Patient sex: F
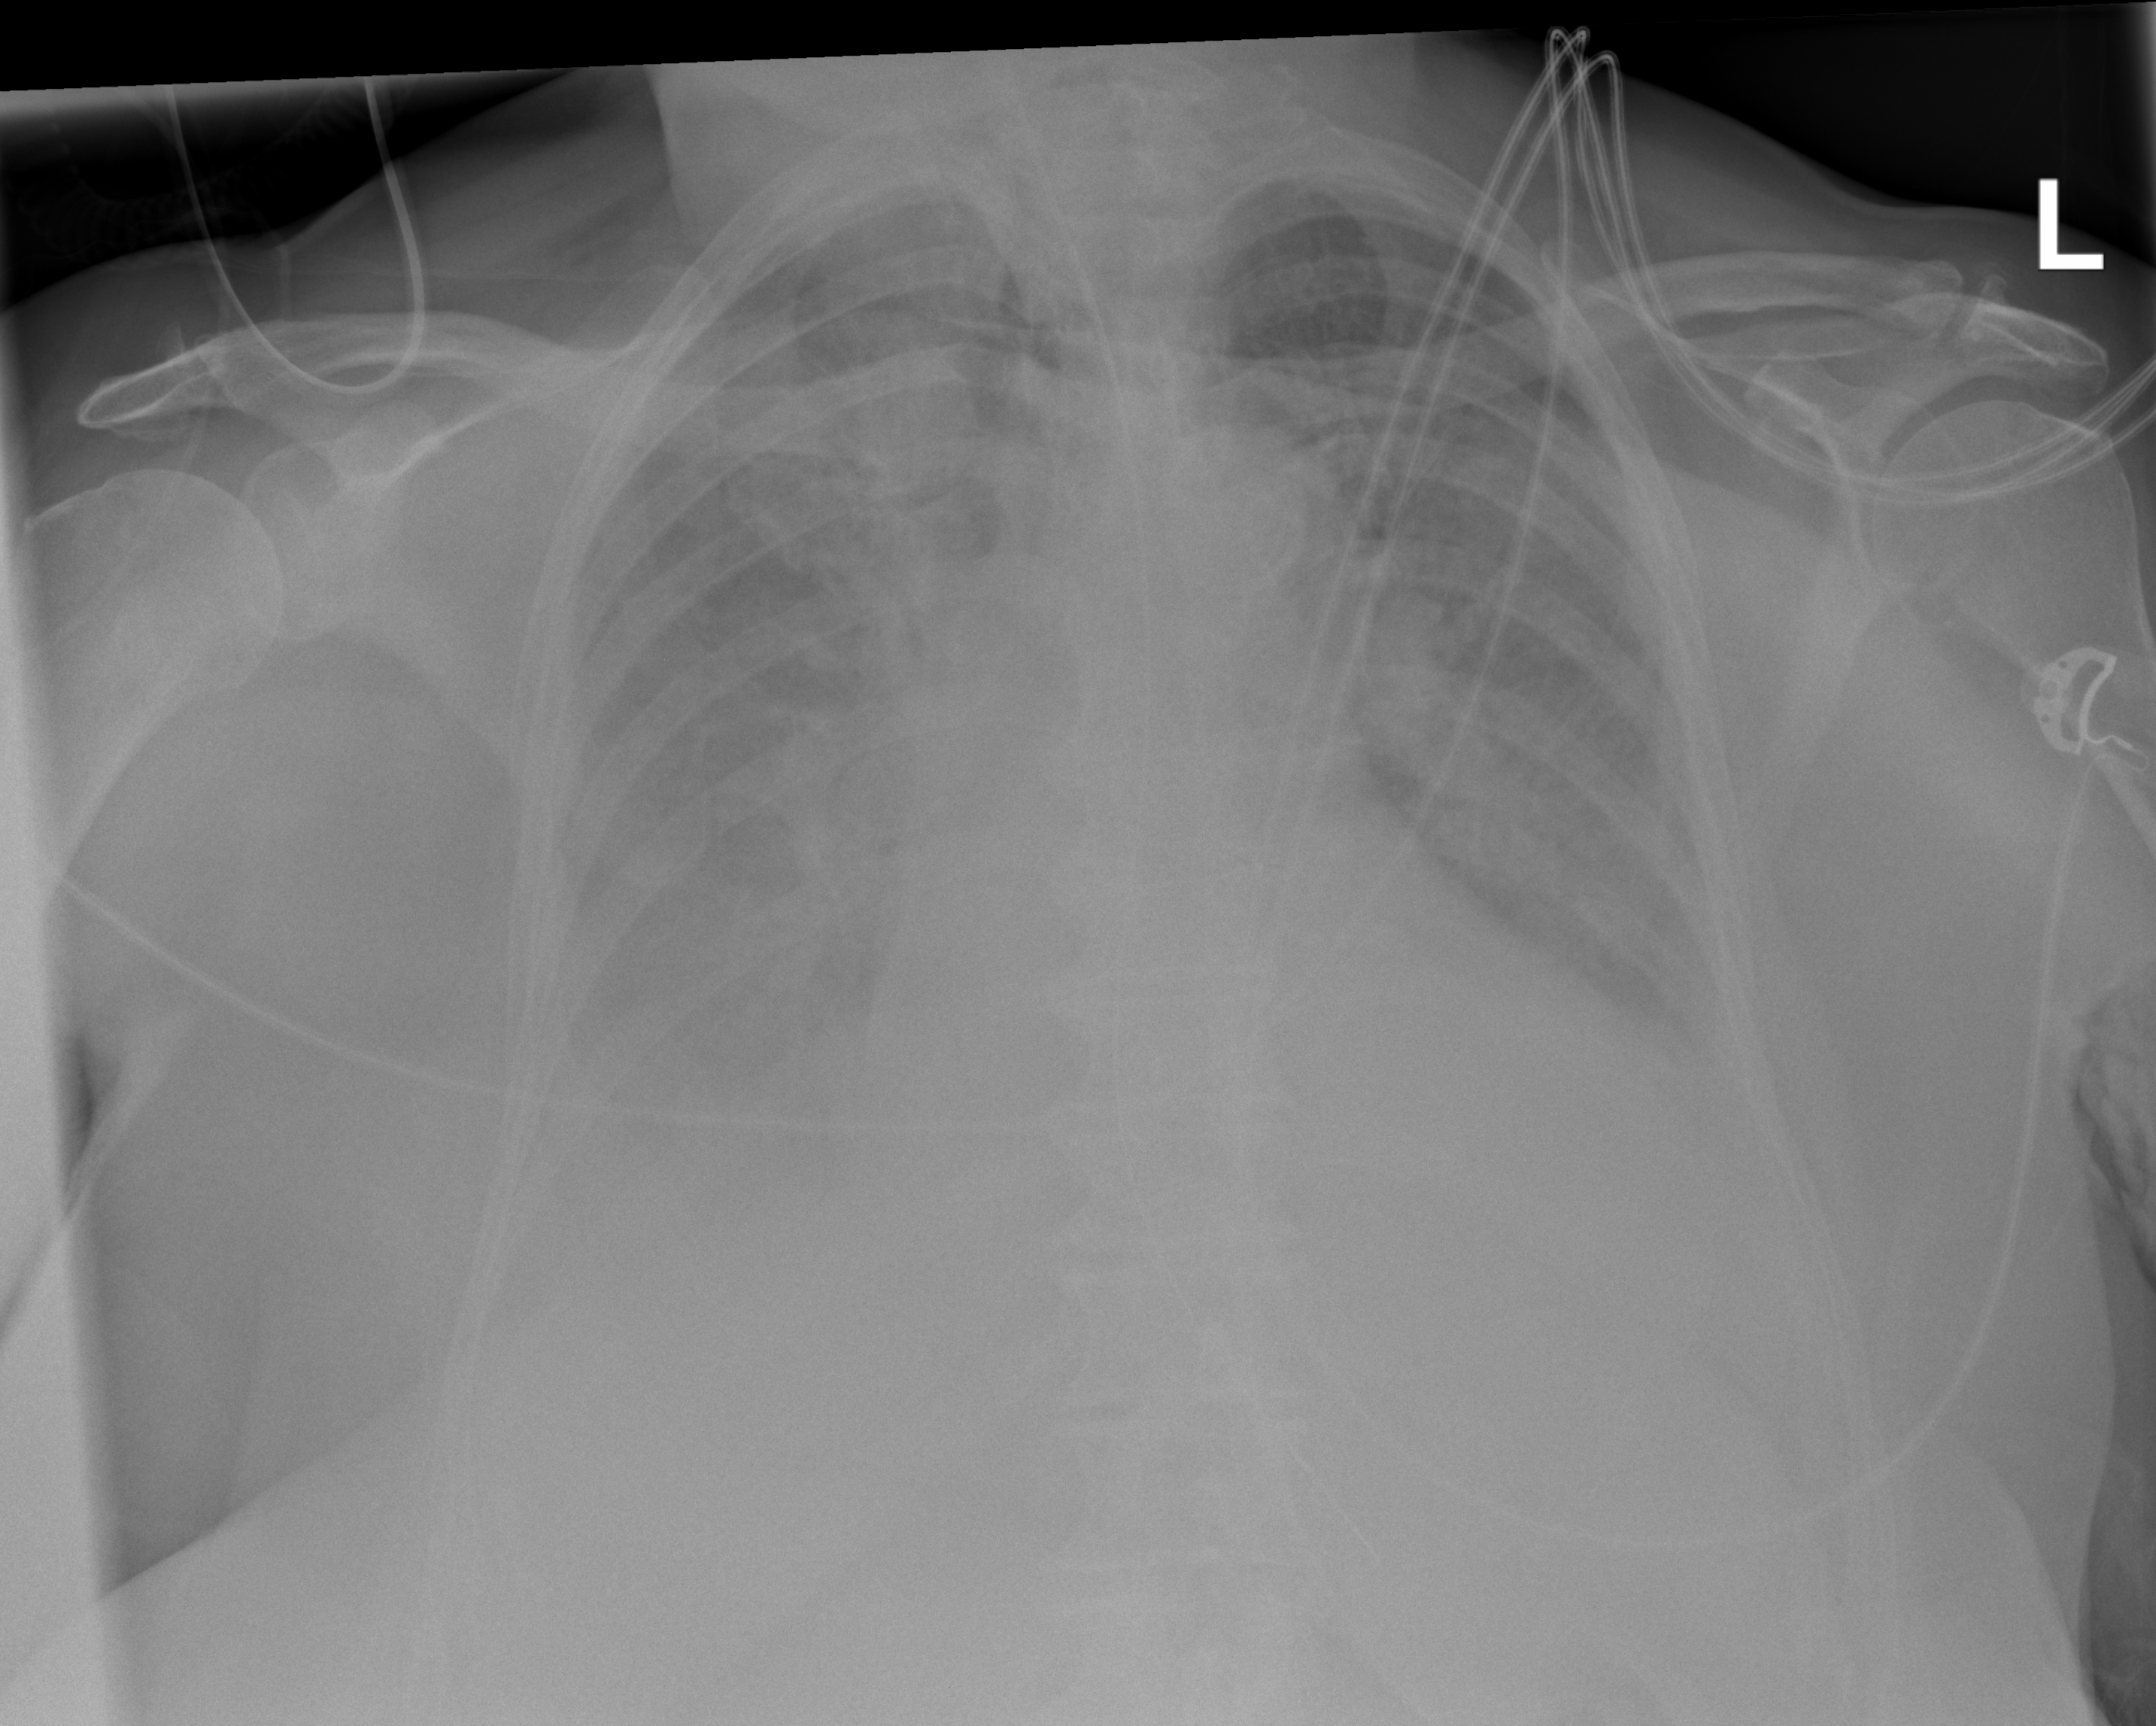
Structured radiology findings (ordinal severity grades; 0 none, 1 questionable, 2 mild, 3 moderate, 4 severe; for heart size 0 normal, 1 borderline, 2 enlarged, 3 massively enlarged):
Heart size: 2
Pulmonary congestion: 3
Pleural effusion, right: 3
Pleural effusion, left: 2
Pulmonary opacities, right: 2
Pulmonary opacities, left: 2
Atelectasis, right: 2
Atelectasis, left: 2